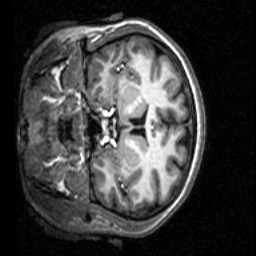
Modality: T1w
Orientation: coronal
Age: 20
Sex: female